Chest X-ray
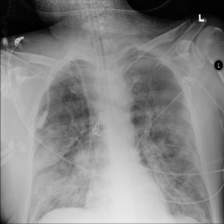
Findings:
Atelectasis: negative
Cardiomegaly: negative
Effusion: negative
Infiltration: negative
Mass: negative
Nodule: negative
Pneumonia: negative
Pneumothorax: negative
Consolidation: negative
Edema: negative
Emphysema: negative
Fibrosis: negative
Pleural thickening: negative
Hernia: negative